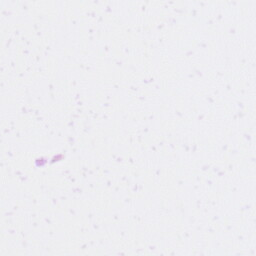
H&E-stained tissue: Skin